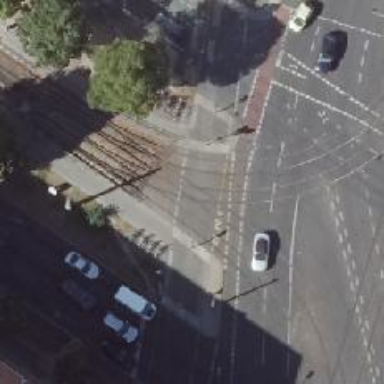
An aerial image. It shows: Tram railway with contact lines for electrification.